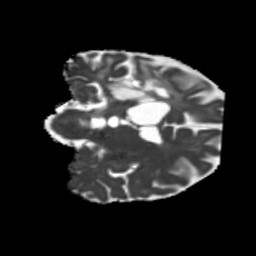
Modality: MD
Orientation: coronal
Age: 60
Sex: male
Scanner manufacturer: siemens
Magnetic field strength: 3 T
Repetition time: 5.25 s
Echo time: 0.08 s